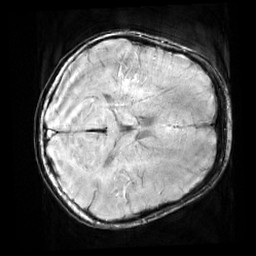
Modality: SWI
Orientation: axial
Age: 11
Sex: male
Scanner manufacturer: siemens
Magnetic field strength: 3 T
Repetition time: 0.027 s
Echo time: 0.02 s